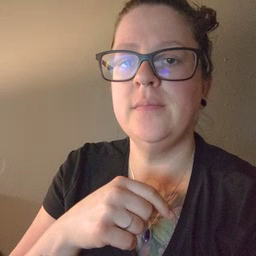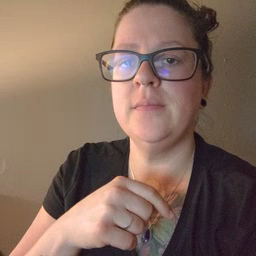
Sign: chin